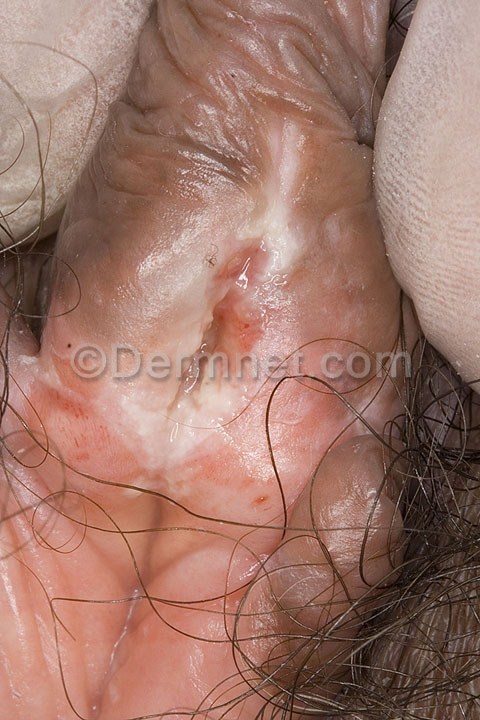
Disease: Psoriasis pictures Lichen Planus and related diseases